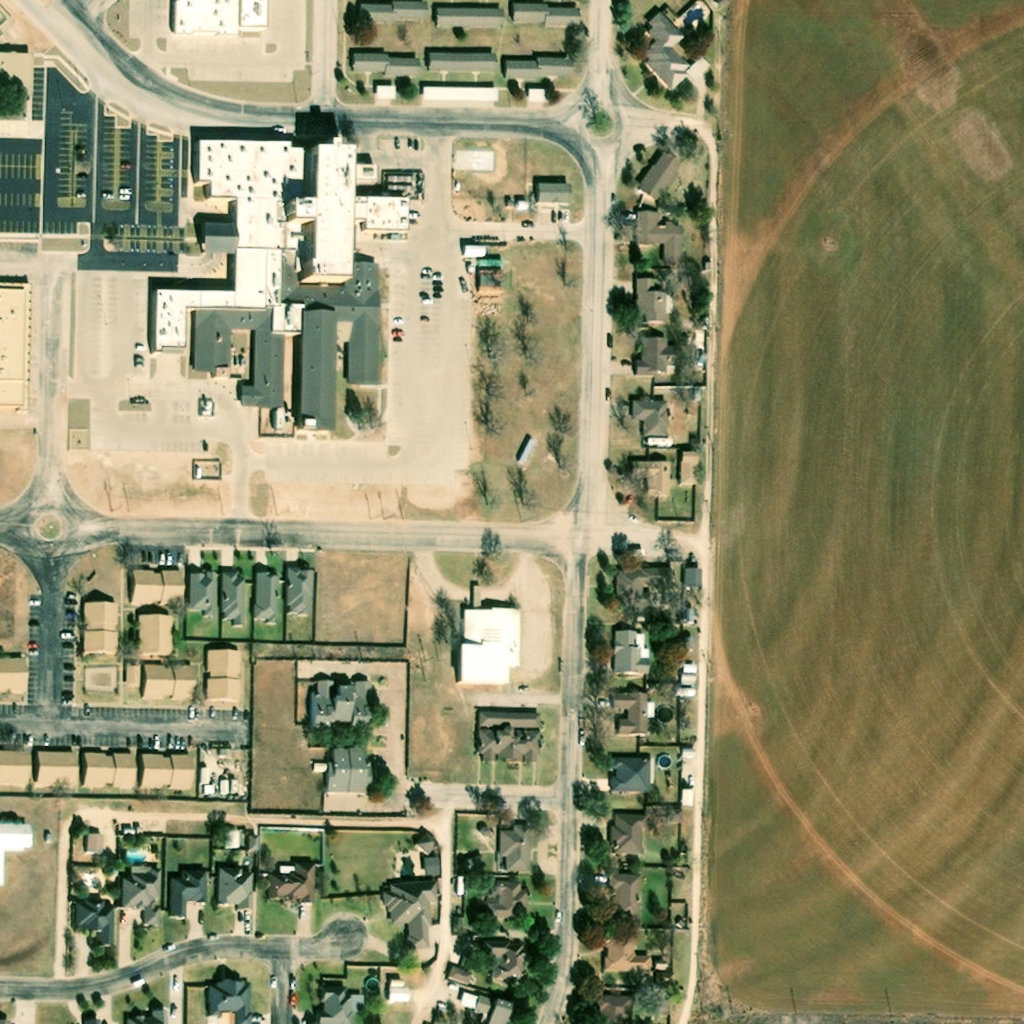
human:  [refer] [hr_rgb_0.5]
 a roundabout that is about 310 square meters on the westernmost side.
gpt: <box>[[2, 49, 7, 53, 0]]</box>